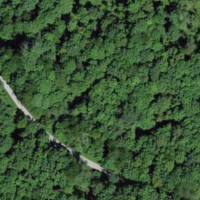
EUNIS habitat code: 44
Species observed at this site:
Epilobium hirsutum